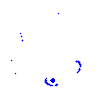
Particle: kaon